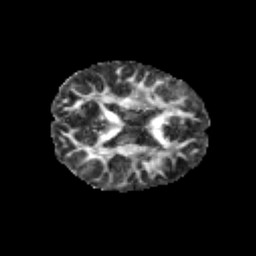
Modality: FA
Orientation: axial
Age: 9
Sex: female
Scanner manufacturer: siemens
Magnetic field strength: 3 T
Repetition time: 3.8 s
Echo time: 0.07 s